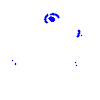
Particle: electron